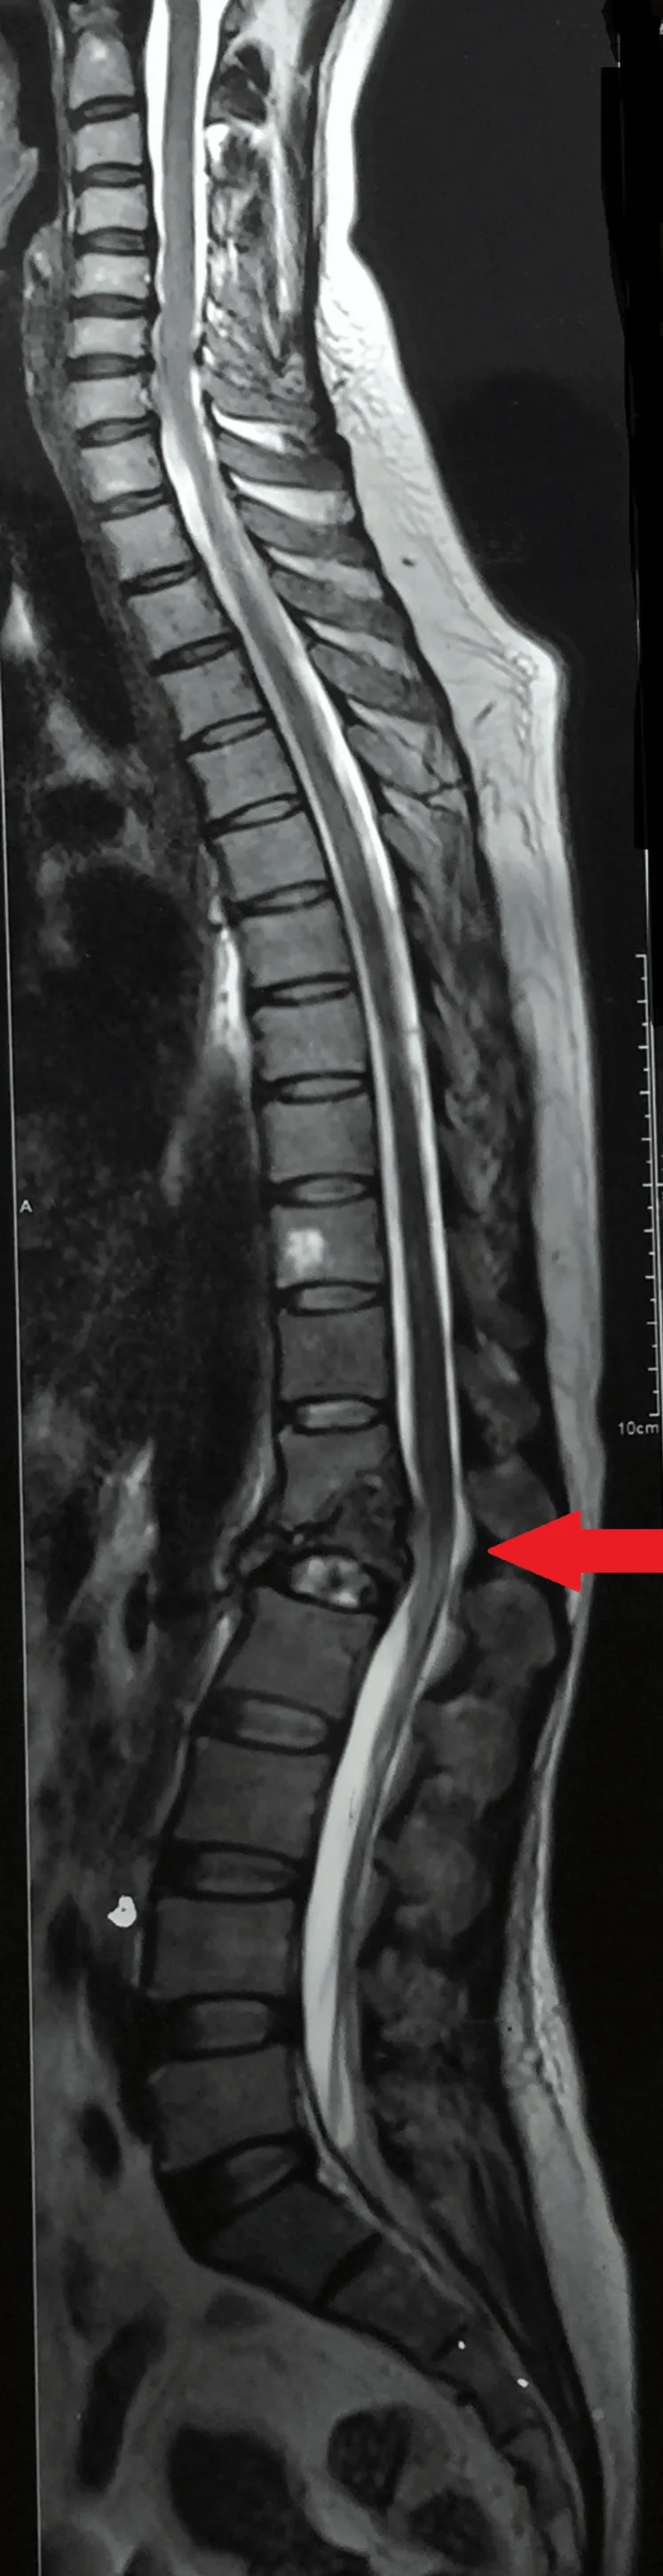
MRI of the dorso lumbar spine showing the collapse of the first lumbar vertebra with cortical destruction and marrow edema with partial collapse of D12 with loss of D12-L1 height with inferior endplate erosion.
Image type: radiology (mri)